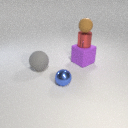
large gray rubber sphere to the left of large purple rubber cube